九年级 · 解析几何
二次函数 $y=(x+2)^{2}-1$ 的图象大致为

( )

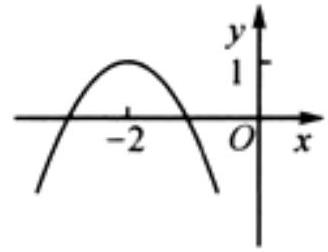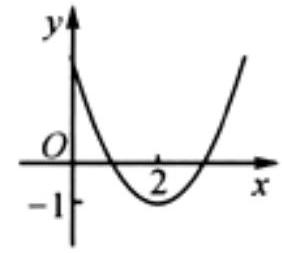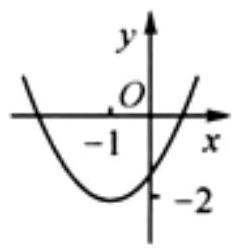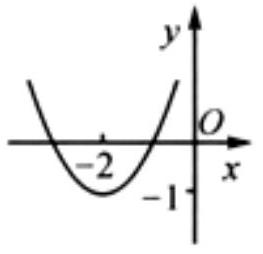
A.

B.

C.

D.

答案: D
解析: 【分析】

本题主要考查的是二次函数的图象和性质的有关知识，由题意根据给出的图象得出抛物线的开口方向和对称轴以及与 $y$ 轴的交点坐标, 然后再进行求解即可.

【解答】

解: $\because y=(x+2)^{2}-1$,

$\therefore a=1>0$, 对称轴为 $x=-2$, 与 $y$ 轴的交点坐标为 $(0,3)$,

则抛物线开口向上, 排除 $A$,

对称轴为 $x=-2$ 排除 $B, C$,

只有 $D$ 满足.

故选 $D$.